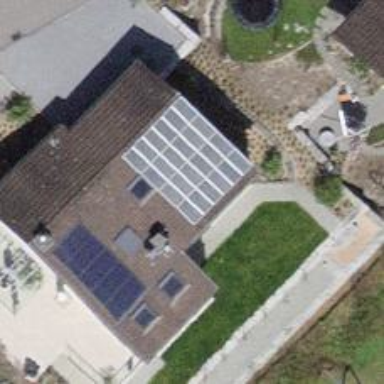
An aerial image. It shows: Solar power generator with photovoltaic panels.